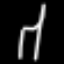
Label: chair